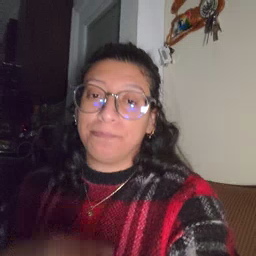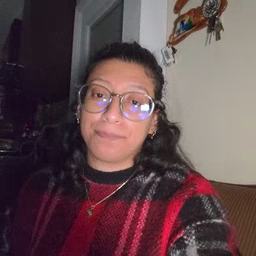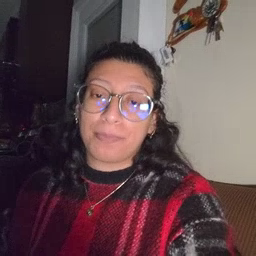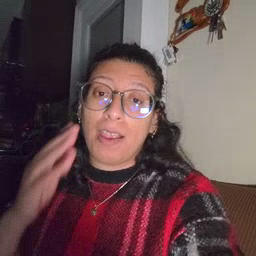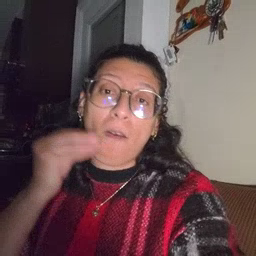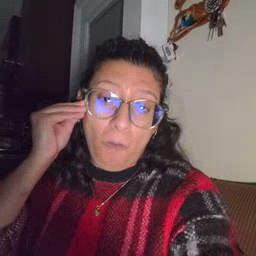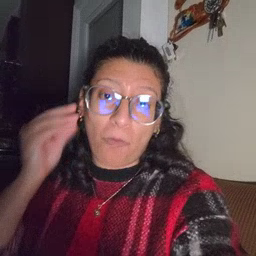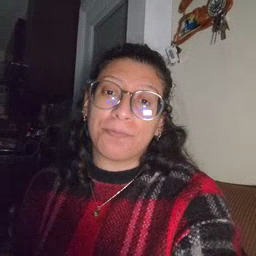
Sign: home